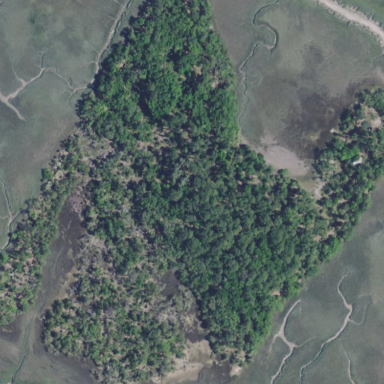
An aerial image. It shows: Swampy wetland known as forested wetland.